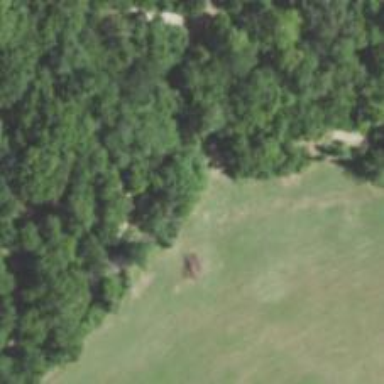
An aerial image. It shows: Disc golf hole.